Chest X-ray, PA view. Patient: 37 years old, sex M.
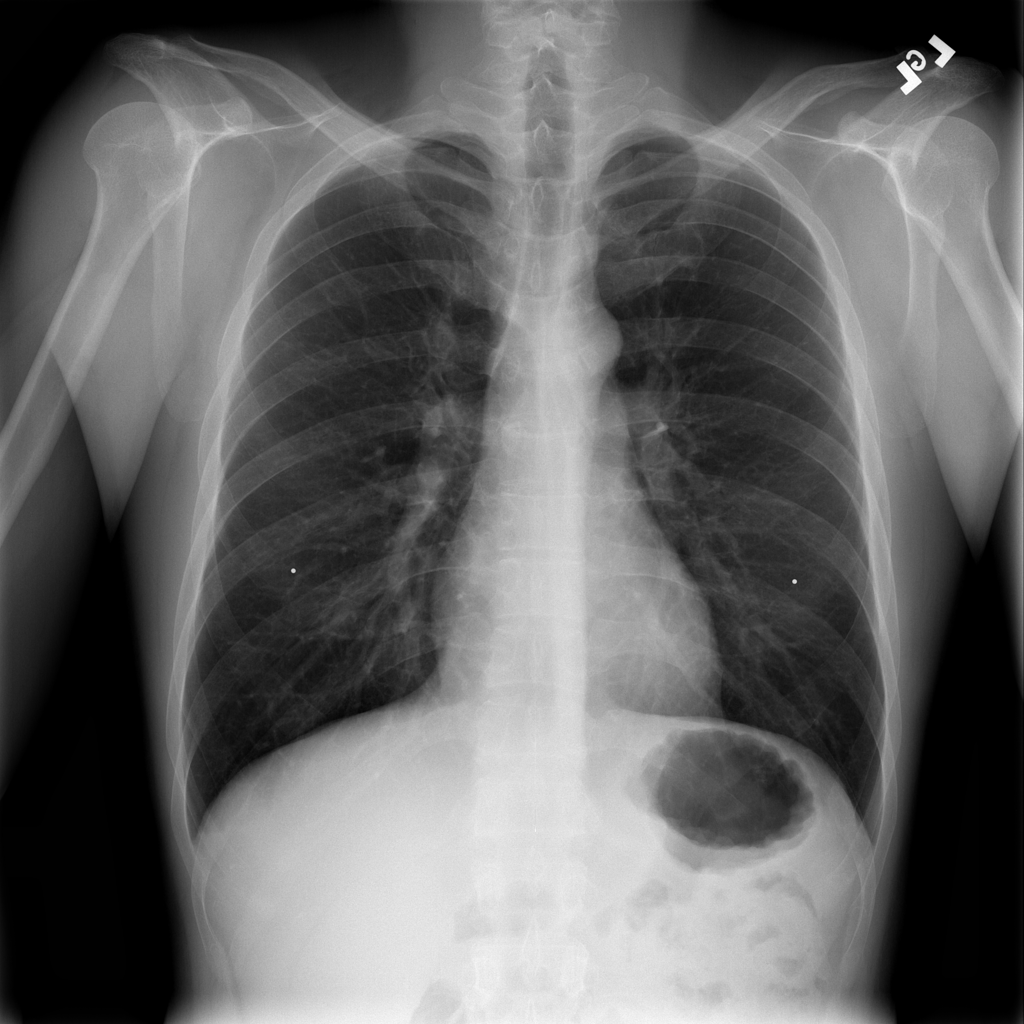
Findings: No Finding